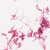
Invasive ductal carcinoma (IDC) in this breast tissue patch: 0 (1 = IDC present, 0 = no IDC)